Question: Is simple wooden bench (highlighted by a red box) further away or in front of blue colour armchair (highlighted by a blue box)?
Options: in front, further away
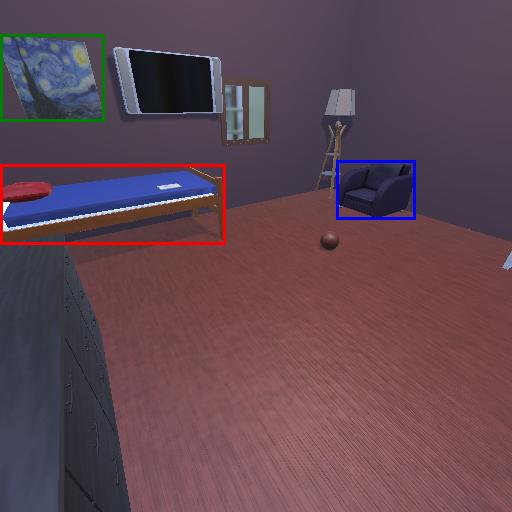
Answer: in front